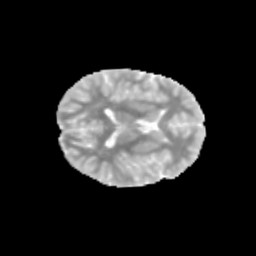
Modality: MD
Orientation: axial
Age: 11
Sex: female
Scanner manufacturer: siemens
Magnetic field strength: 3 T
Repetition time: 3.8 s
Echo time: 0.07 s